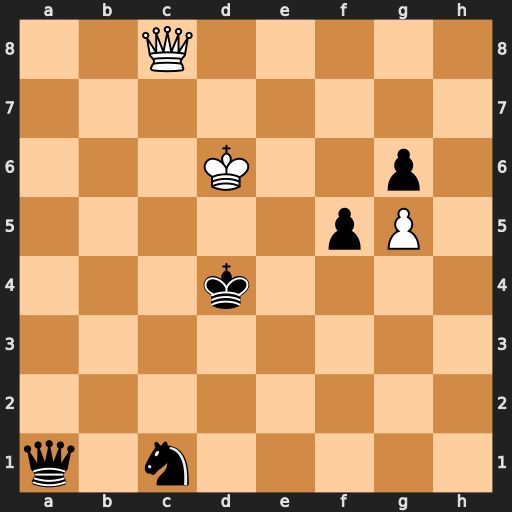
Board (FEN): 2Q5/8/3K2p1/5pP1/3k4/8/8/q1n5
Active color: w
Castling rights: -
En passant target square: -
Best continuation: Qh8+ Ke3 Qxa1